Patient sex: M
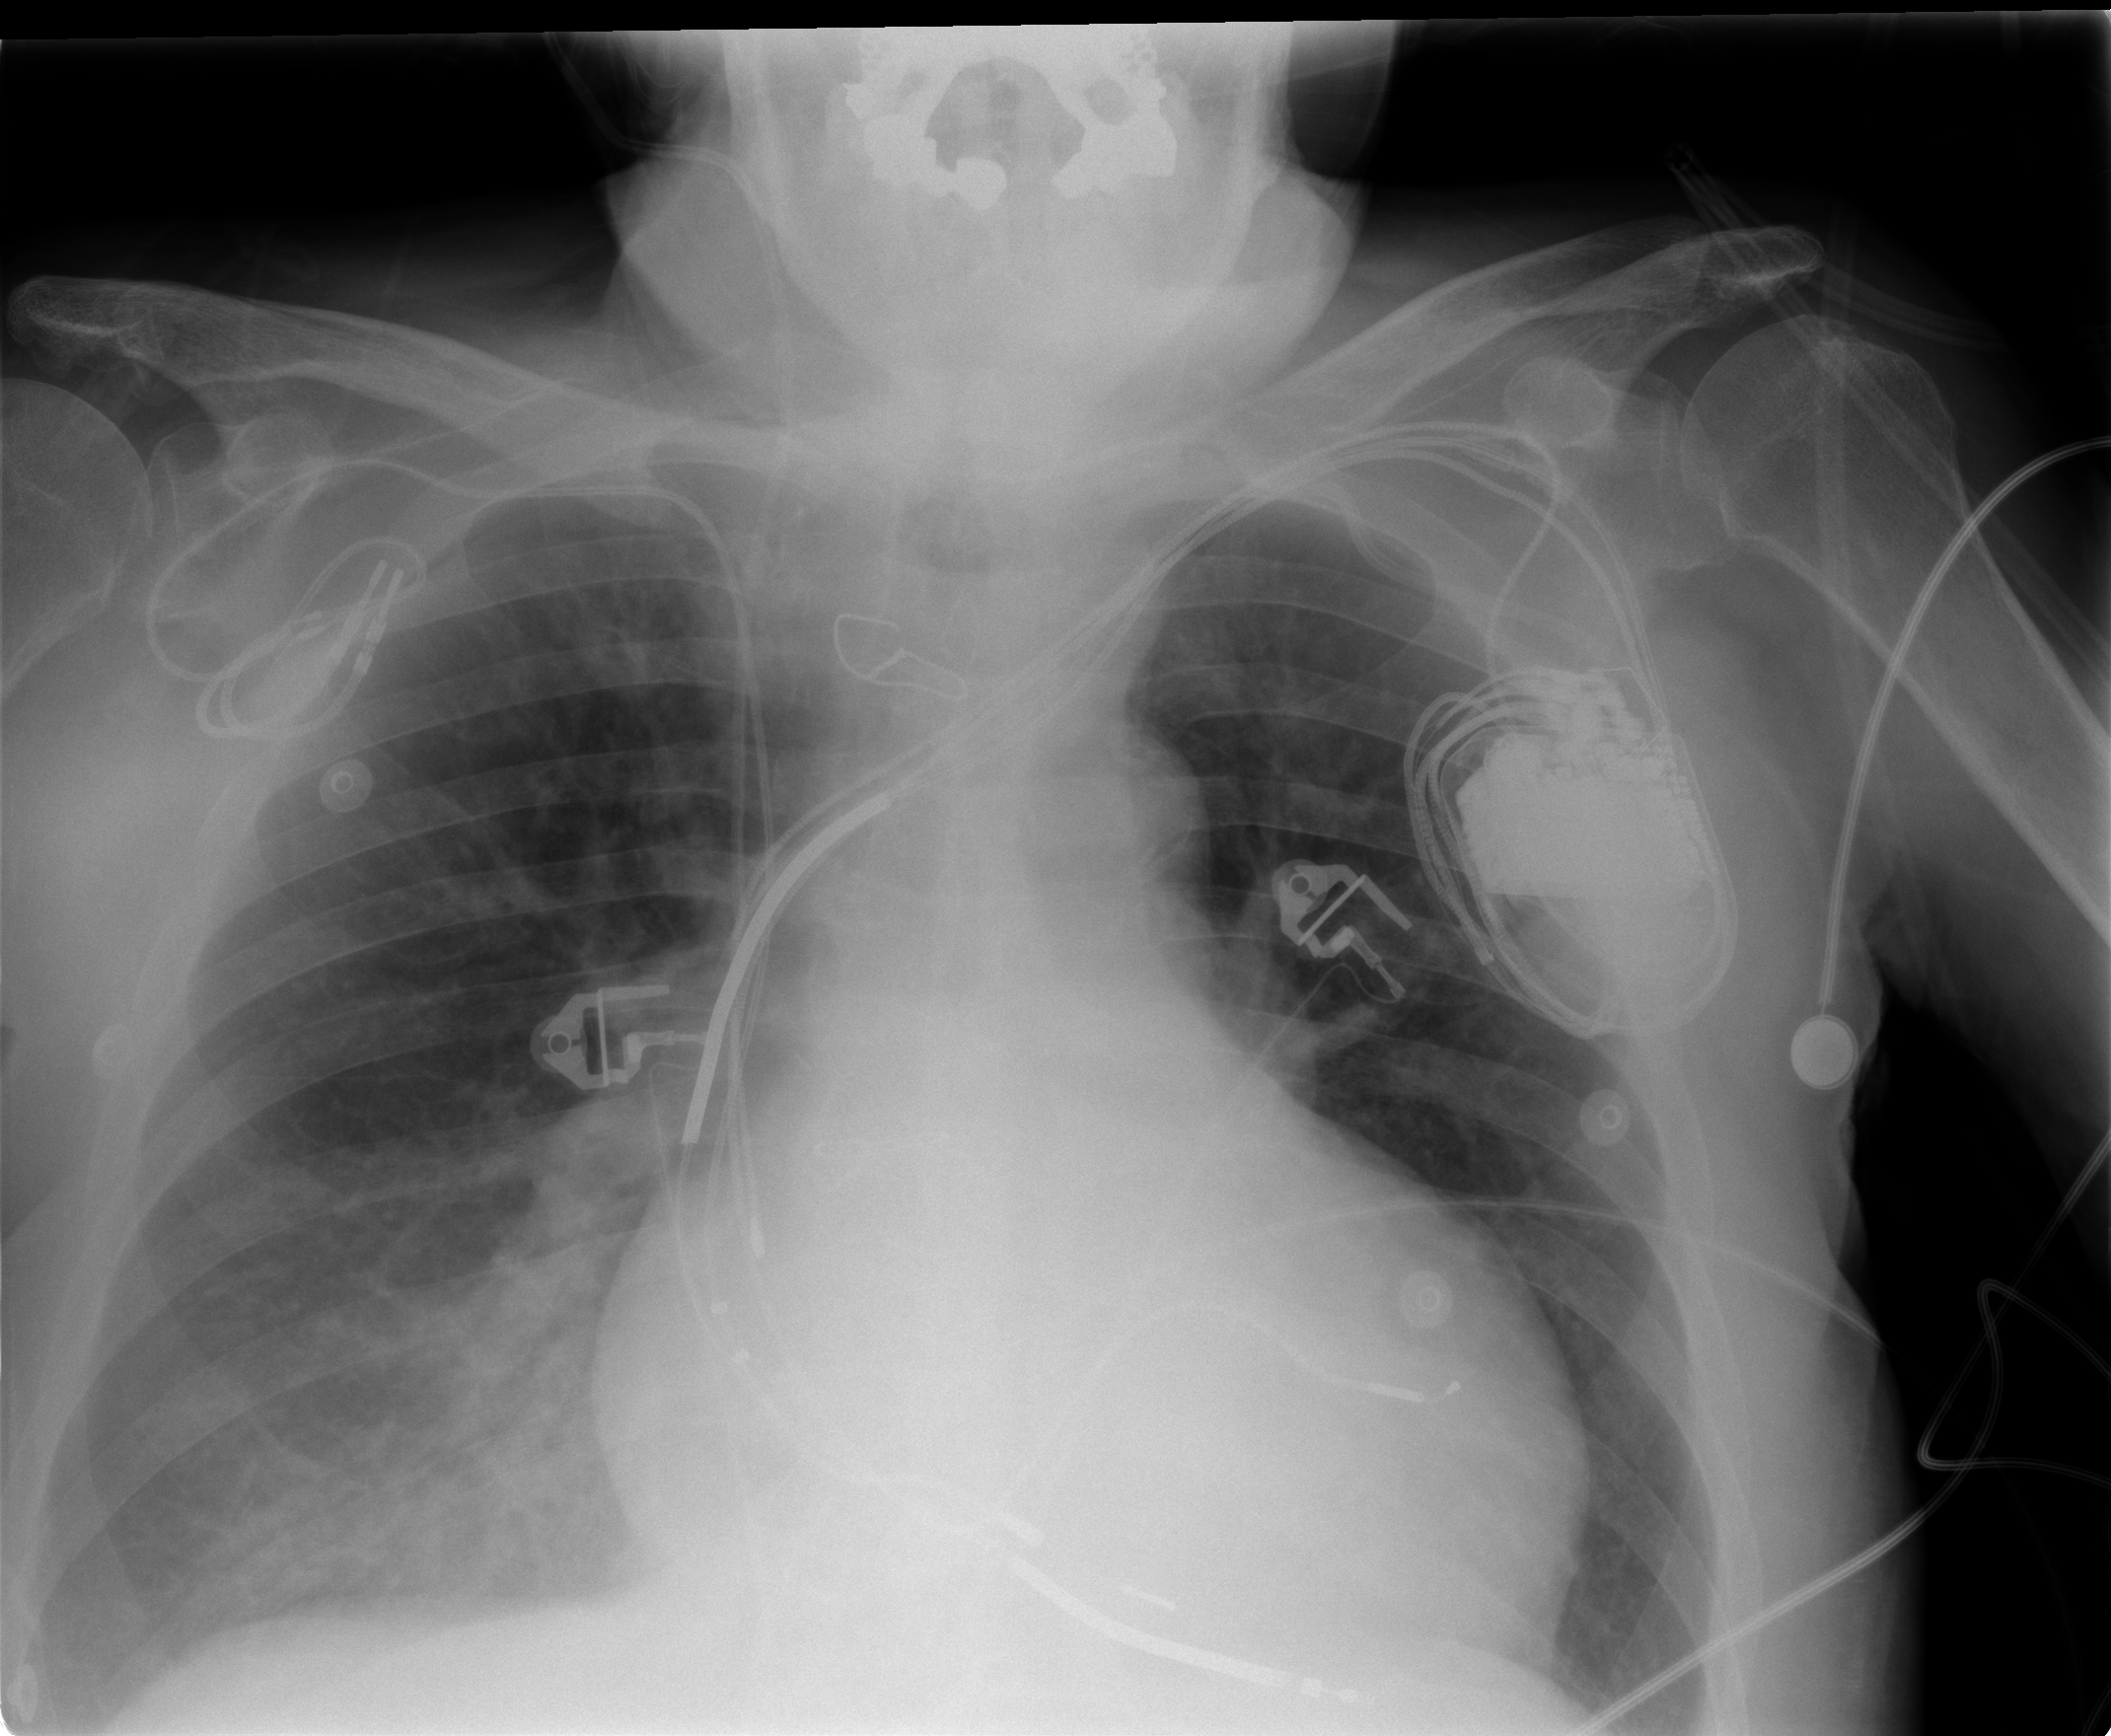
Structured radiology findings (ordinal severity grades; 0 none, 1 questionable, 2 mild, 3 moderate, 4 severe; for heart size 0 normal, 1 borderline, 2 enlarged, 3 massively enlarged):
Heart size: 2
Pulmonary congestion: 0
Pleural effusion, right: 2
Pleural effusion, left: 1
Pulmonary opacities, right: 1
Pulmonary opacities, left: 0
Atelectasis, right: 2
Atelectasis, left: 0